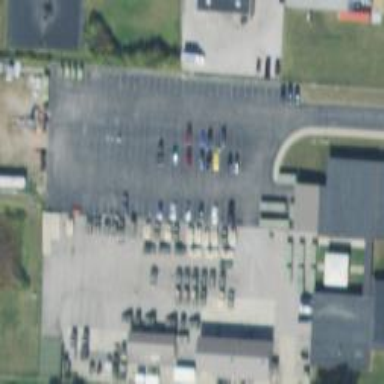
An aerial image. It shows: Parking area.